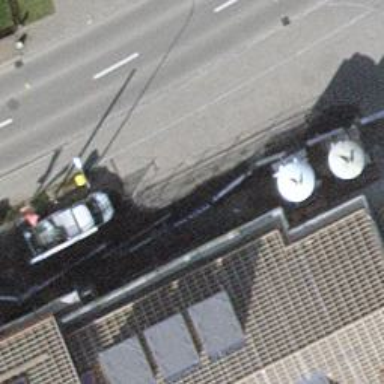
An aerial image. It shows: Fuel station.